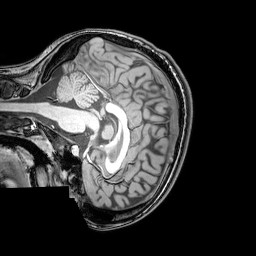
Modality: T1w
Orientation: sagittal
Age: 22
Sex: female
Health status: healthy
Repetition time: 0.081 s
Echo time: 0.037 s